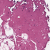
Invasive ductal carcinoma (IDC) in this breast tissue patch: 0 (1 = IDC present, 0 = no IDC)